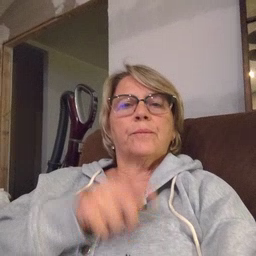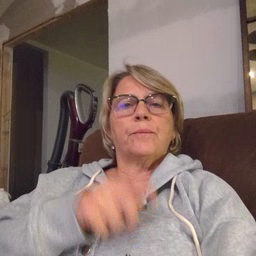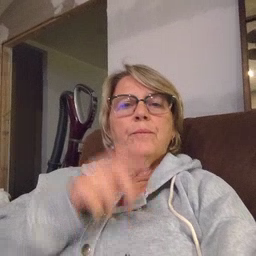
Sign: refrigerator